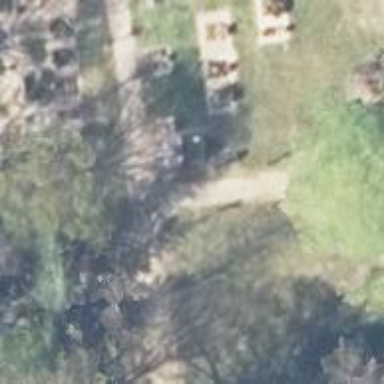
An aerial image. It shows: Cemetery.